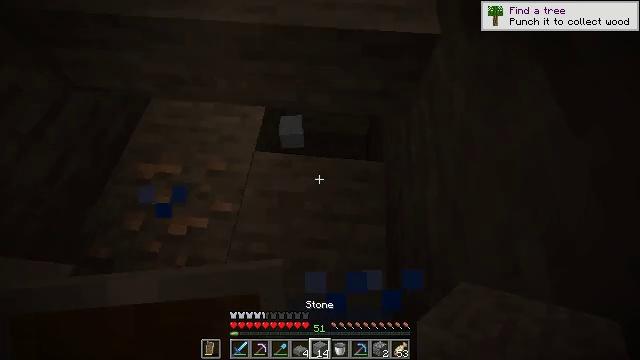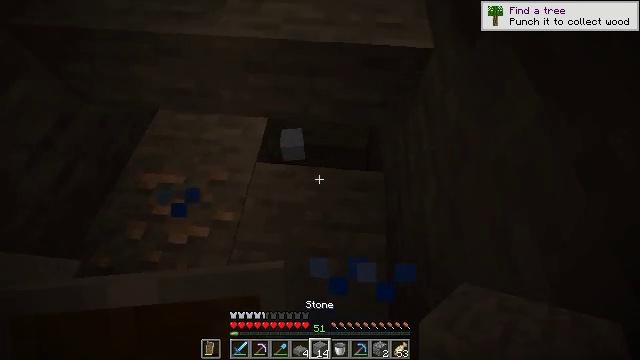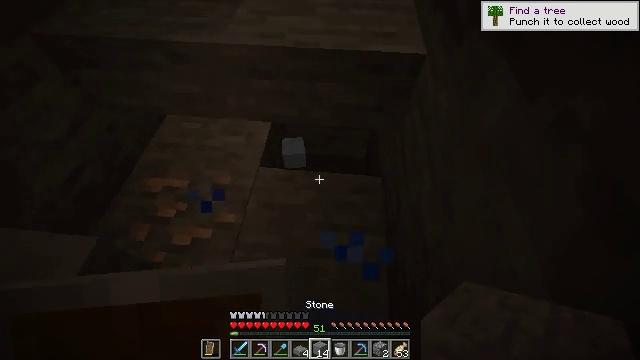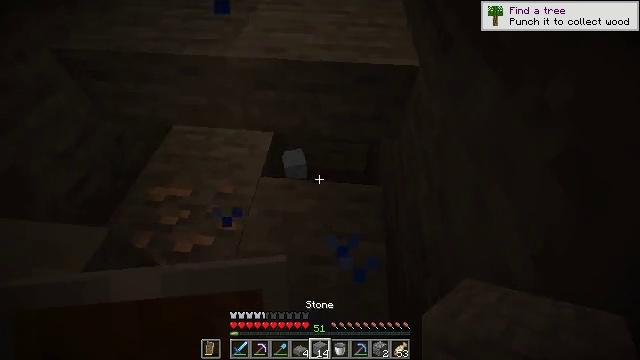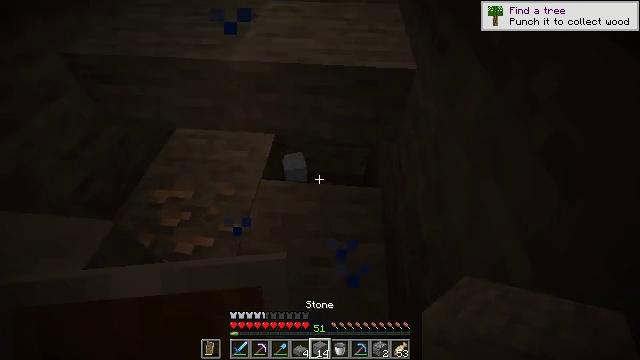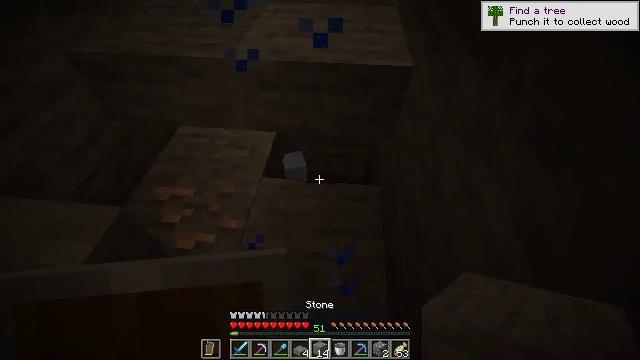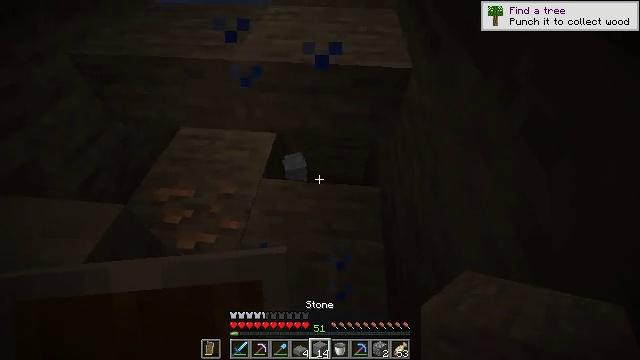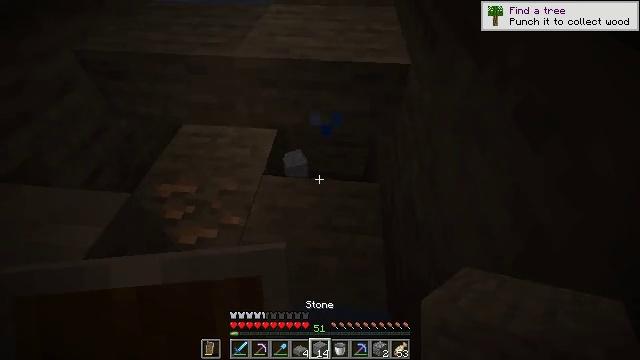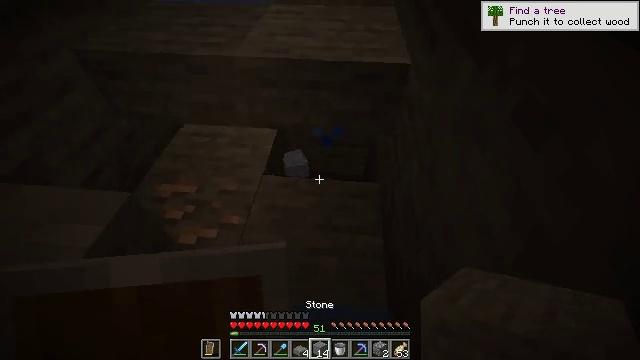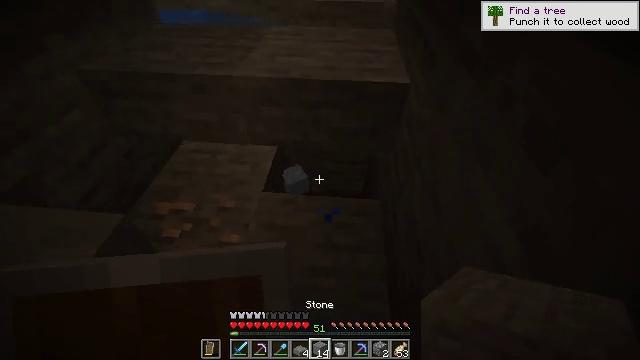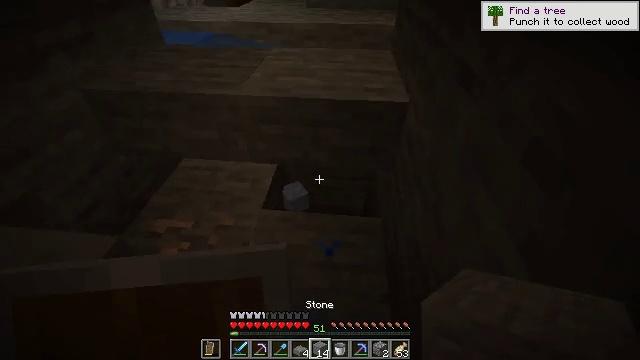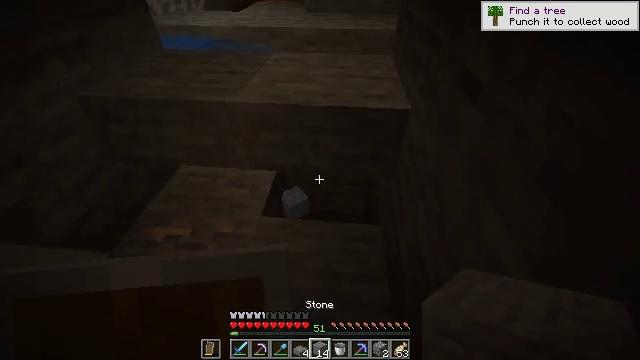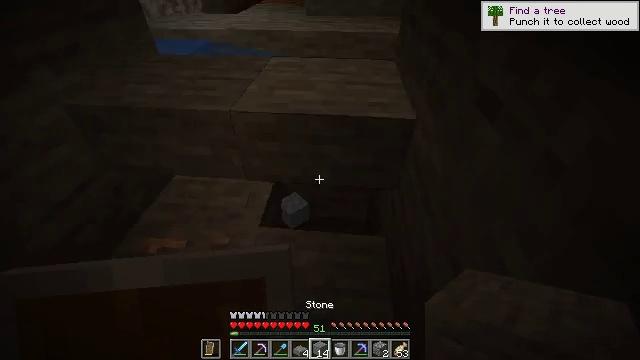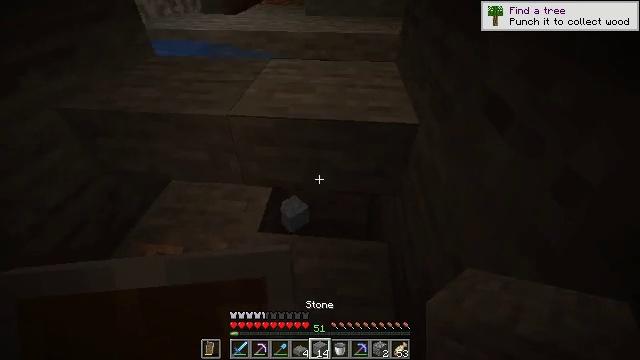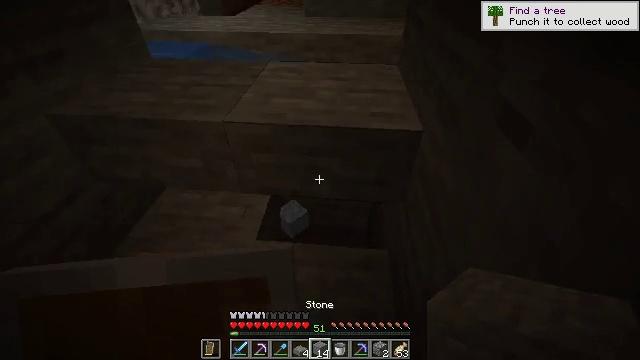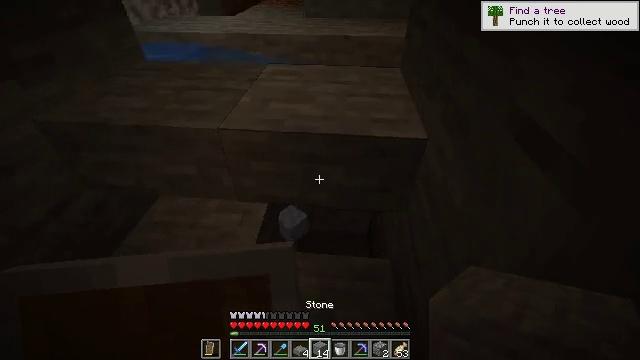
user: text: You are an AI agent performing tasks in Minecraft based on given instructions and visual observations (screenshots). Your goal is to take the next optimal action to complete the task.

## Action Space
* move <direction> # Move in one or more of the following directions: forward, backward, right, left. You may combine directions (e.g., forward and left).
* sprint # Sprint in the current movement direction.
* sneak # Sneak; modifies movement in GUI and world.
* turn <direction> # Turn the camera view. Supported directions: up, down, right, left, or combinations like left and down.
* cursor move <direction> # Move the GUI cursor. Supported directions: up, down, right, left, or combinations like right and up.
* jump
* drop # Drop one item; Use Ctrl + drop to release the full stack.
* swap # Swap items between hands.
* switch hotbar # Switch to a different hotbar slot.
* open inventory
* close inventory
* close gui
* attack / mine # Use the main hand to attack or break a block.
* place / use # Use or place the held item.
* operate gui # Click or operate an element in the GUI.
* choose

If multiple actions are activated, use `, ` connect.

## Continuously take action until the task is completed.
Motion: motion action
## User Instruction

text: Remove the stone slab from the ground.
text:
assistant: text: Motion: turn up
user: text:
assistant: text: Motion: turn up
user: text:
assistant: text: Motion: turn up
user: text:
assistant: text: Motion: turn up
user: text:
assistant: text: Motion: no_op
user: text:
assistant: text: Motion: no_op
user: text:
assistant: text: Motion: no_op
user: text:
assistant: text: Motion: move forward
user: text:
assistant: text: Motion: move forward, turn up
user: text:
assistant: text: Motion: move forward, turn up
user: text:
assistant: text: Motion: move forward
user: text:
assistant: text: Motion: move forward
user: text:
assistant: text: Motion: move forward
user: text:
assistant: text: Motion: move forward
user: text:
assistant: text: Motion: move forward
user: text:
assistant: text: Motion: no_op
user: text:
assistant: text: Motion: turn down
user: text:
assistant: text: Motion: turn down
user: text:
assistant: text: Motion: no_op
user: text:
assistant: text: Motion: no_op
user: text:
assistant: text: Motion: no_op
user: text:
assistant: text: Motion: no_op
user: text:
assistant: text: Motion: no_op
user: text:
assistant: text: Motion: no_op
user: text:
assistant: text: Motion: no_op
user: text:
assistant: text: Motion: no_op
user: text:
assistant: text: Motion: no_op
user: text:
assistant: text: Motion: no_op
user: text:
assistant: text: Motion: no_op
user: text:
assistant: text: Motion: no_op